Question: I am trying to figure out how to get an image/map or whatever, in this case a map, displayed to the right side of my form.
This image shows what I want it to look like. It will be a dynamically generated Google map however.

Here is my current code for the form itself via bootply.
<URL>
Thanks!
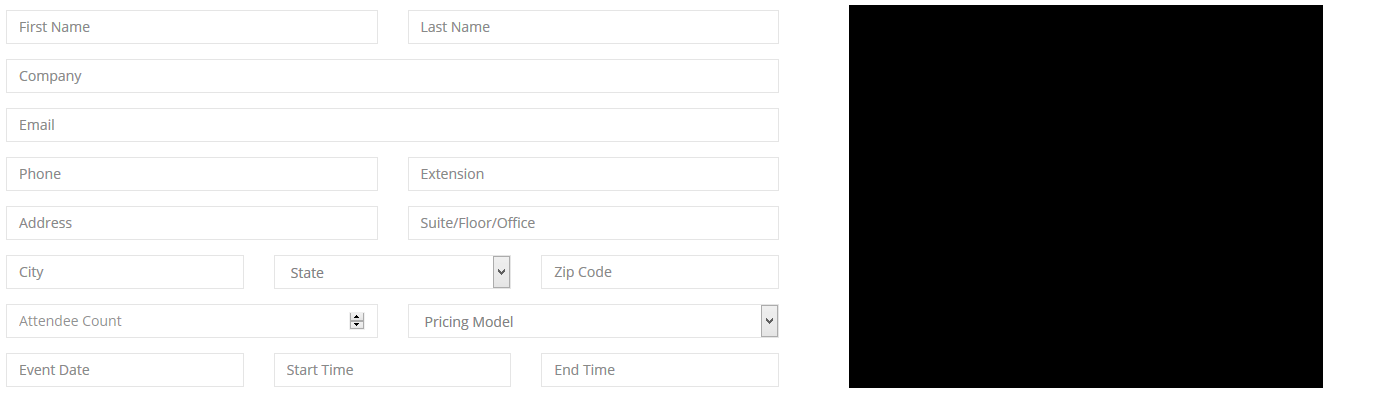
Answer: You need to add another wrapper row and column inside your container.
'''
<div class="row">
<div class="col-md-8">
<!-- Your Form Here-->
</div>
<div class="col-md-4">
<!-- Your Image here-->
</div>
</div>
'''